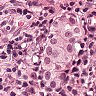
Metastatic tissue present: yes